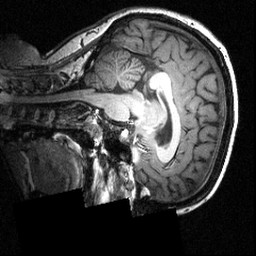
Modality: T1w
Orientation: sagittal
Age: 30
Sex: female
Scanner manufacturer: siemens
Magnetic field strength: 3.951 T
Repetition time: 1.5 s
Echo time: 0.00335 s